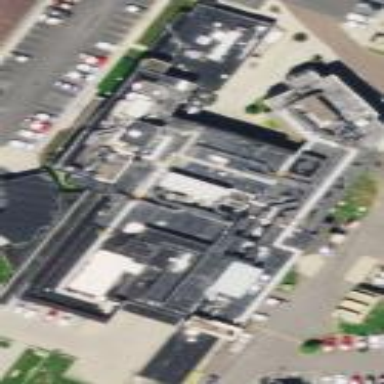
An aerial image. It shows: Hospital building.